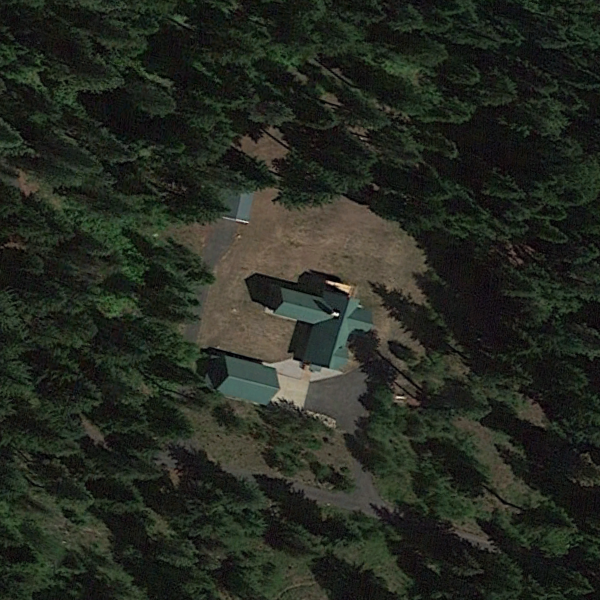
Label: SparseResidential